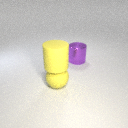
large yellow rubber sphere to the left of large purple metal cylinder